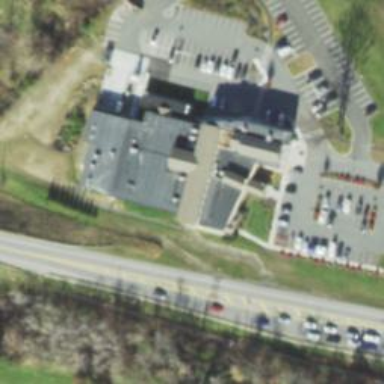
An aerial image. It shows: Veterinary building.